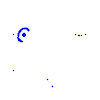
Particle: kaon